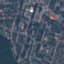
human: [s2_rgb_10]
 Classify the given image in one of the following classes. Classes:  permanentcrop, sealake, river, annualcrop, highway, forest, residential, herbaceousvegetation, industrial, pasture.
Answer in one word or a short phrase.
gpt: Residential